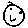
Label: smiley face